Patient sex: M
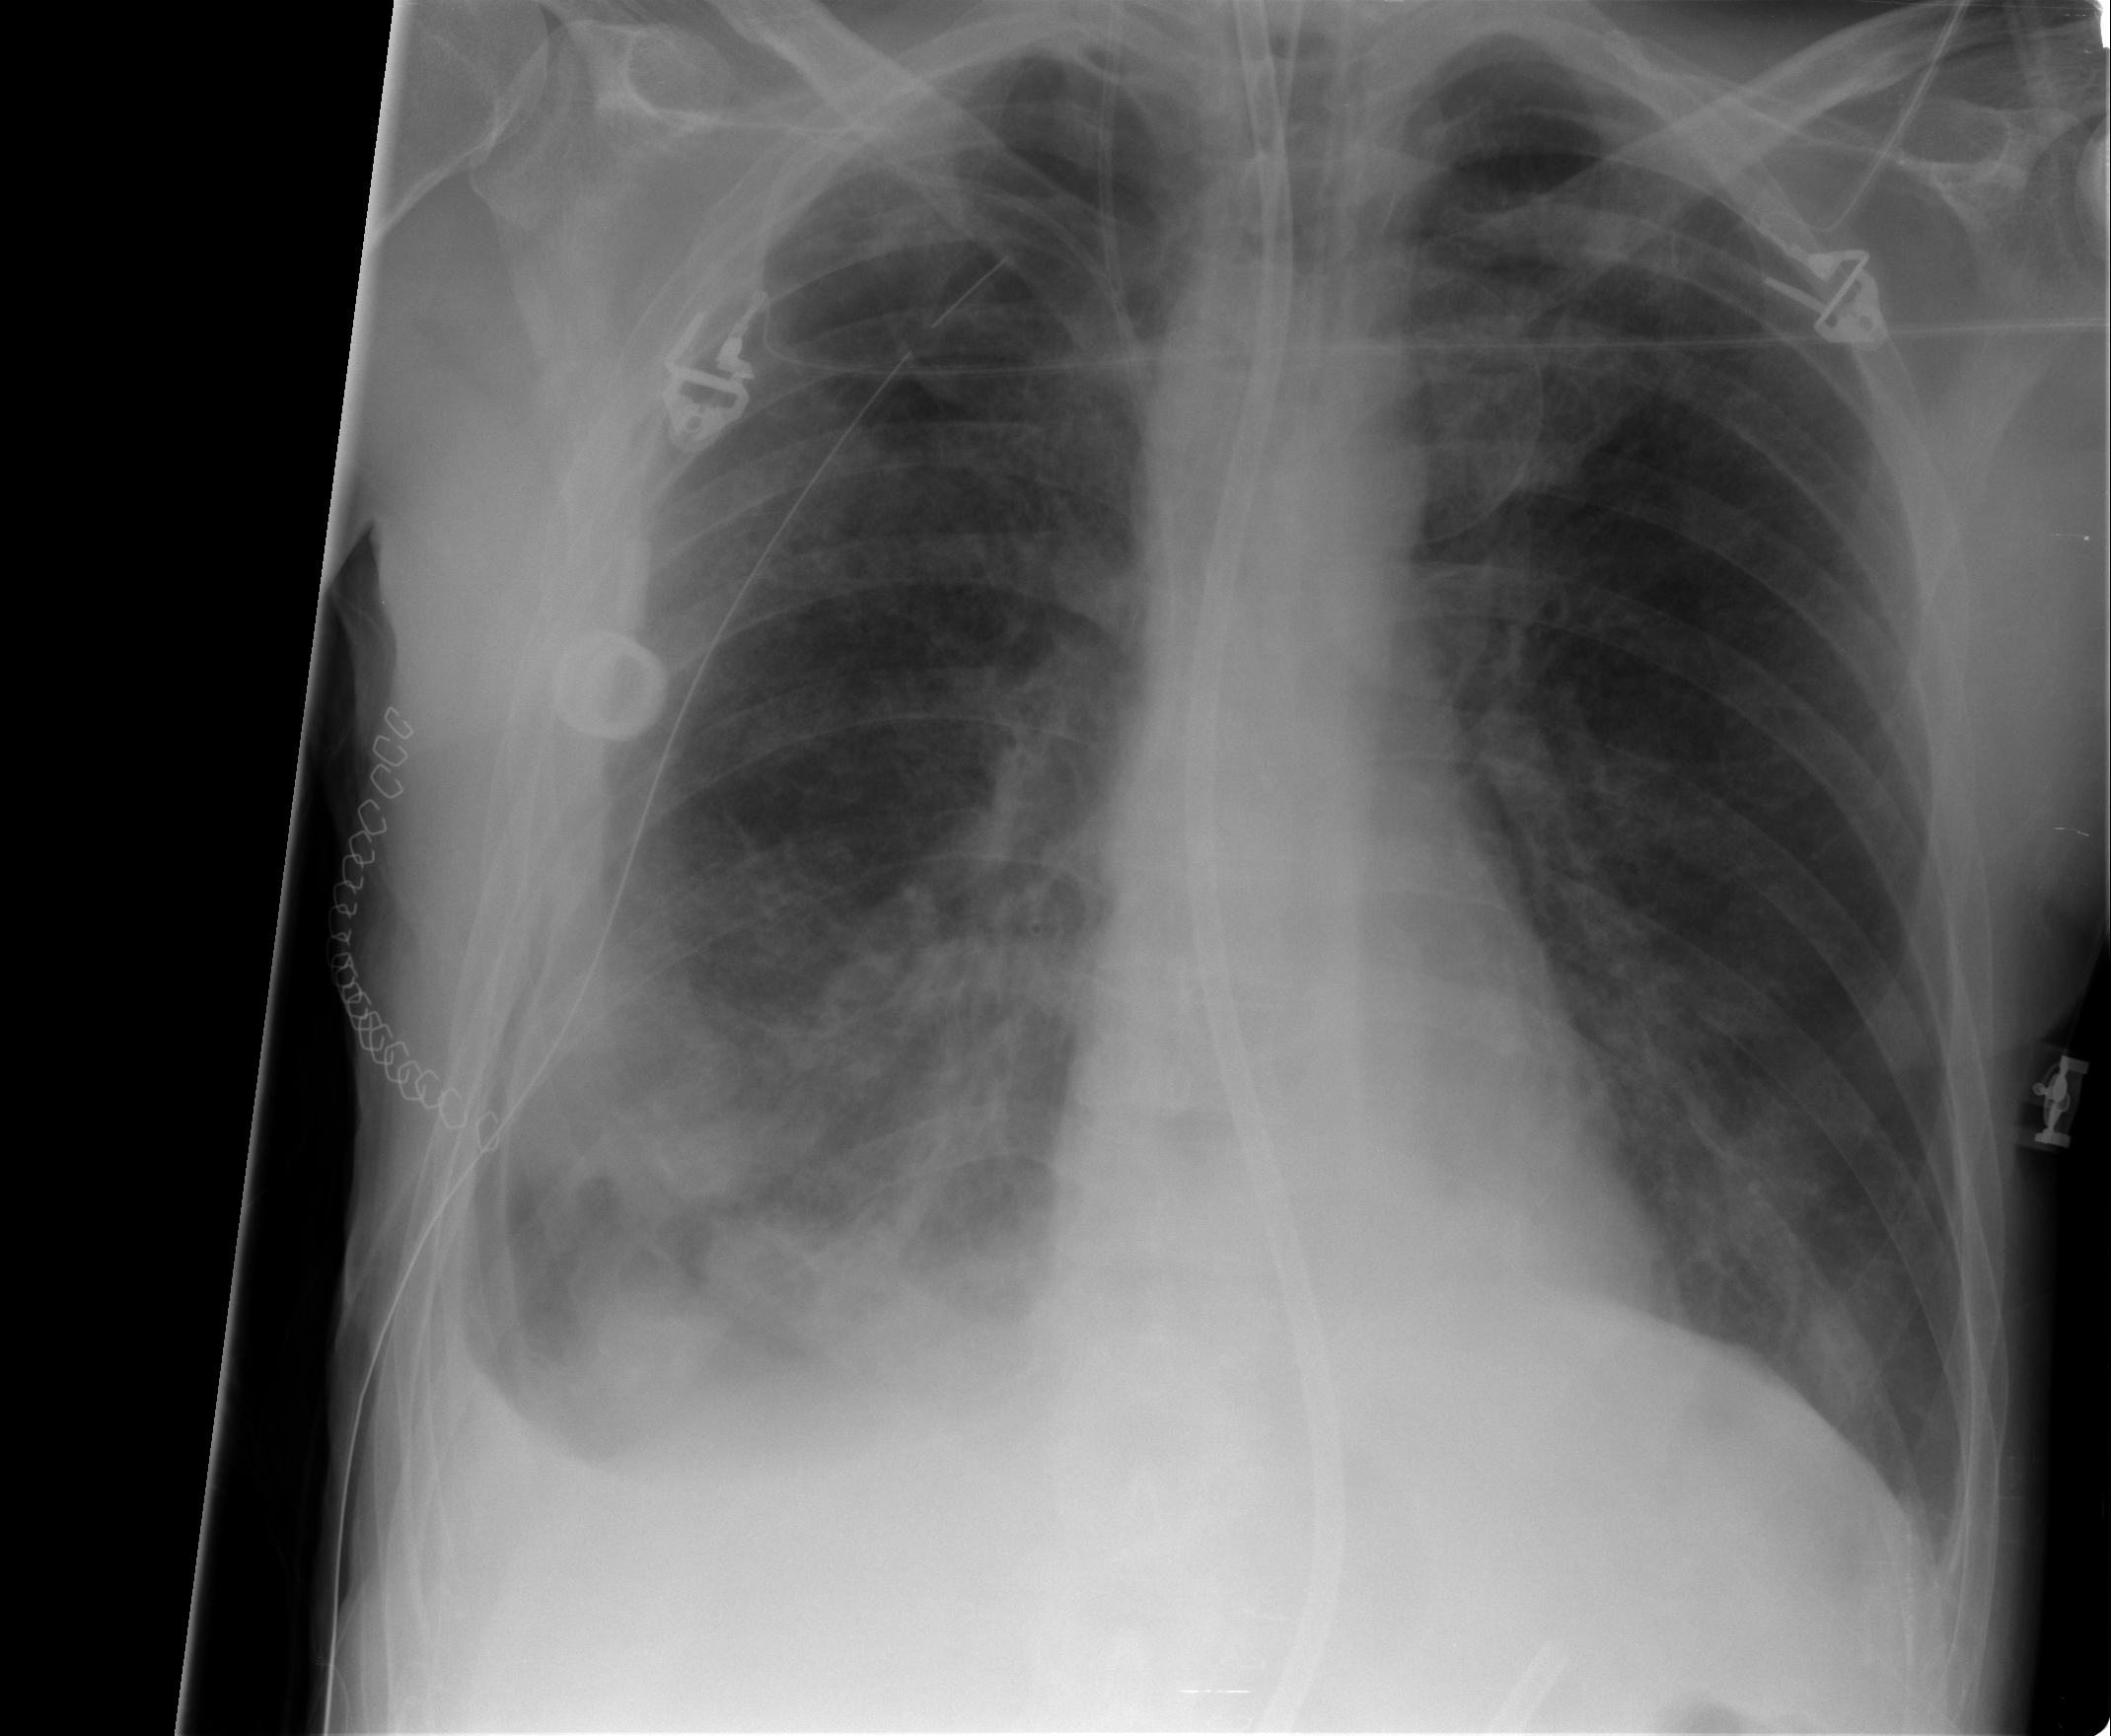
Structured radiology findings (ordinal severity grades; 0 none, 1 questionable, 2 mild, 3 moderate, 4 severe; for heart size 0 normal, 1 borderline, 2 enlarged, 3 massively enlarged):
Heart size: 0
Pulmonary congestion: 2
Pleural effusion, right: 2
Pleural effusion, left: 0
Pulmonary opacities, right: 2
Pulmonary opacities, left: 0
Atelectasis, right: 2
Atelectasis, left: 2